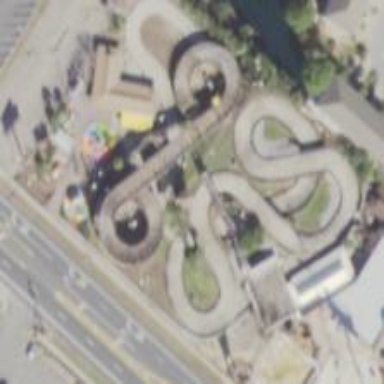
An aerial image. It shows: Karting raceway bridge.